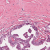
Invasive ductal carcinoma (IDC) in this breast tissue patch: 0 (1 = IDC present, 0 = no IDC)